Field crop: tomato
Growth stage: 1
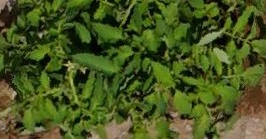
Species: tomato